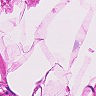
Metastatic tissue present: no